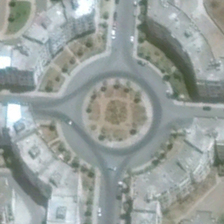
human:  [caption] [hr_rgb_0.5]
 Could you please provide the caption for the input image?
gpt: four large buildings are around a square .

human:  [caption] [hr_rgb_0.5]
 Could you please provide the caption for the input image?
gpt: it is a circular square, surrounded by four roads to differnet directions .

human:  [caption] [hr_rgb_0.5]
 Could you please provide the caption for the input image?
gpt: four large buildings are around a square .

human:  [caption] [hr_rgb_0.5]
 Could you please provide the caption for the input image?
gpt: it is a circular square, surrounded by four roads to differnet directions .

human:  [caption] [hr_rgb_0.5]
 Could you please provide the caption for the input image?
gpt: four large buildings are around a square .